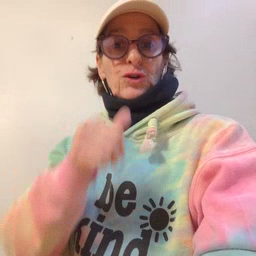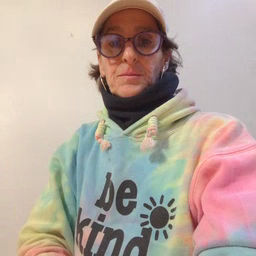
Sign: girl